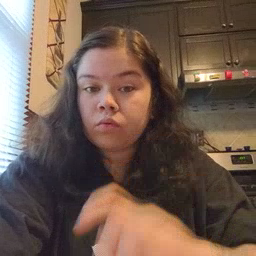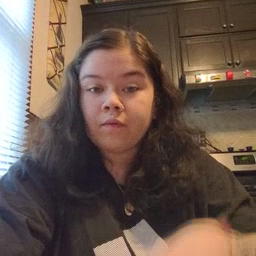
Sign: apple